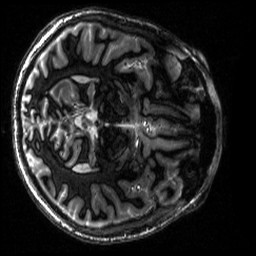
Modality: MP2RAGE
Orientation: axial
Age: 27
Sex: male
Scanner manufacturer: siemens
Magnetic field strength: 6.98 T
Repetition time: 6 s
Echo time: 0.00283 s